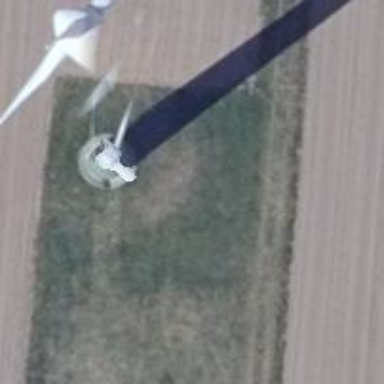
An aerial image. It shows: Wind turbine generating power.